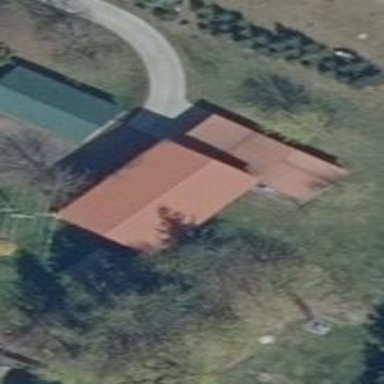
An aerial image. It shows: Simple and straightforward house.